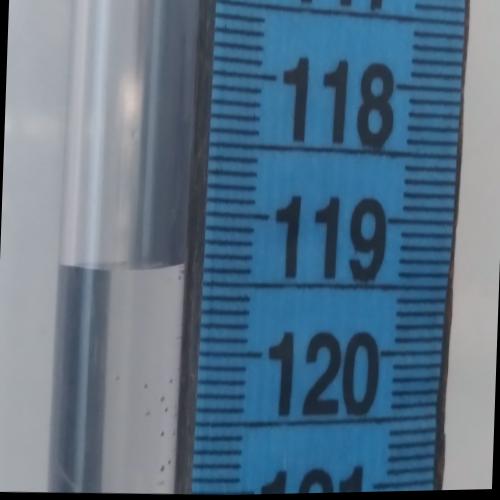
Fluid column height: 119.4 cm